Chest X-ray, PA view. Patient: 41 years old, sex F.
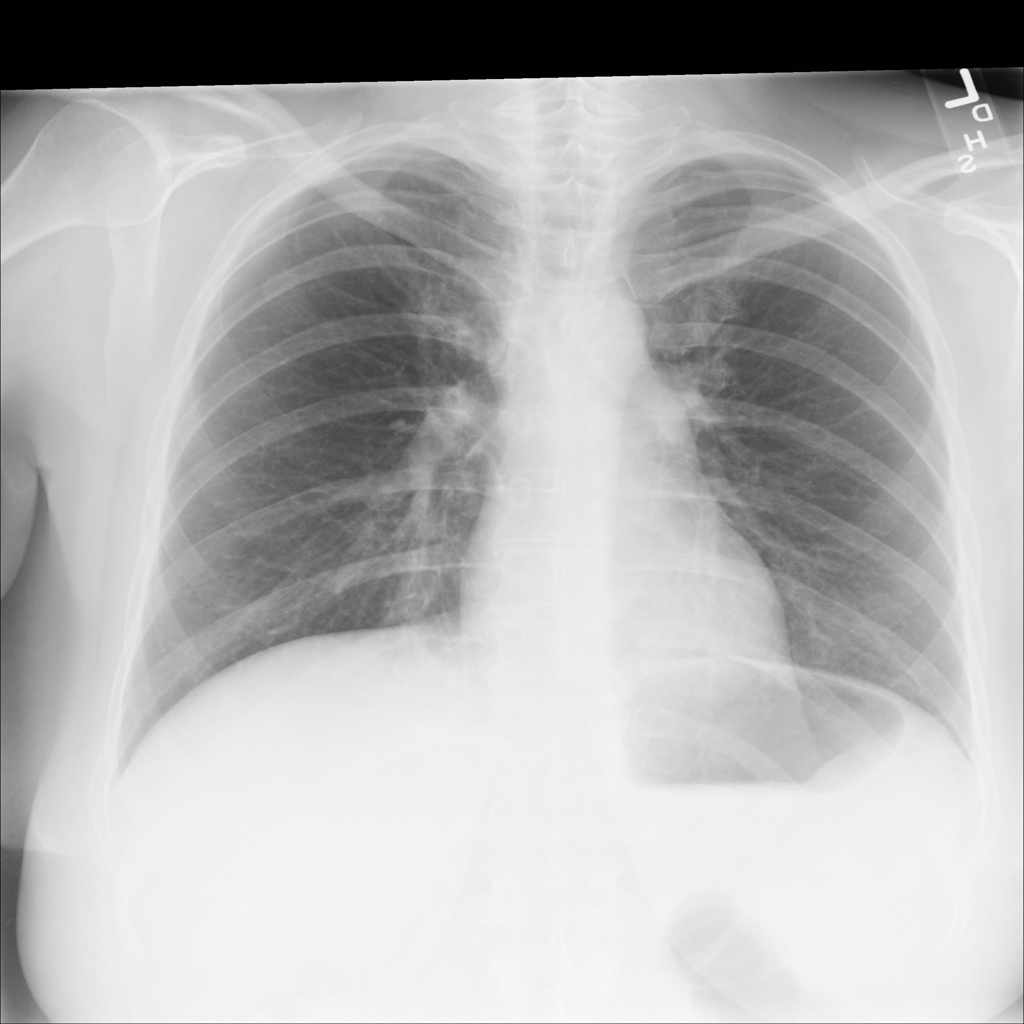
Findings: No Finding